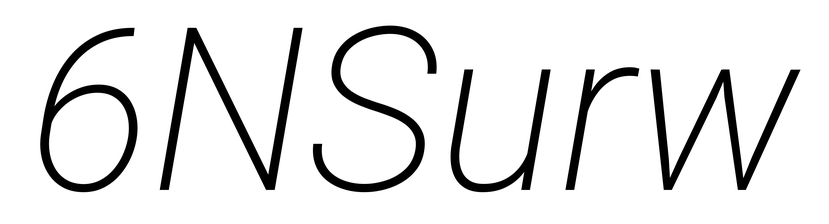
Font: Roboto-Italic_ExtraLight_Italic